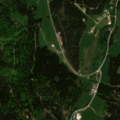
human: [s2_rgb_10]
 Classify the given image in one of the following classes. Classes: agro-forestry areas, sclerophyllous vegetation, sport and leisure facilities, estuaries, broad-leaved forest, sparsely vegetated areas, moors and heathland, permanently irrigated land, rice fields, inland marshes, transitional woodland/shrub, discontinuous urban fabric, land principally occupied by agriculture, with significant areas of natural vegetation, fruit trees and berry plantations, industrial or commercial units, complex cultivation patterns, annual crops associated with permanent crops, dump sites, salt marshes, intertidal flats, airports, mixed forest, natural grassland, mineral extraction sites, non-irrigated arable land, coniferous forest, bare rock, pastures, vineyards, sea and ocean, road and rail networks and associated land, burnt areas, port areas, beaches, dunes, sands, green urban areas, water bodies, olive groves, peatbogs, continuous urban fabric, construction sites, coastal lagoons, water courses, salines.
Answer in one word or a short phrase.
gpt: discontinuous urban fabric, pastures, coniferous forest, mixed forest